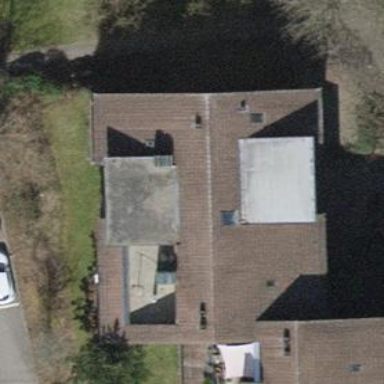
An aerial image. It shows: Apartment building with gabled roof made of roof tiles.